Question: I'm attempting to make a custom control that properly draws itself to fill its current size. I was under the assumption that I should use the <URL> property for sizing, but the right and bottom of the client rectangle seem to be getting clipped.
Filling the draw event handler with
'''
Rectangle smaller = new Rectangle(5, 5, ClientRectangle.Width - 10, ClientRectangle.Height - 10);
e.Graphics.DrawRectangle(System.Drawing.Pens.Black, smaller);
e.Graphics.DrawRectangle(System.Drawing.Pens.Red, ClientRectangle);
'''
yields this:

What should I be using to get the drawable area of the control?
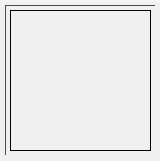
Answer: You can either use:
'''
ControlPaint.DrawBorder(g, this.ClientRectangle, _
Color.Red, ButtonBorderStyle.Solid);
'''
where 'Graphics g = e.Graphics;'.
Or draw it as you did but subtracting 1 from width and height (1 because width and height are inclusive but draw rectangle needs the size exclusive the last pixel - internally it calculates 'x + w/y + h' which then ends up at the position for the pixel after the last, hence we need to subtract one to get the position for the pixel).
'''
rectangle r = this.ClientRectangle;
r.Width -= 1;
r.Height -= 1;
g.DrawRectangle(System.Drawing.Pens.Red, r);
'''
And of course this from within the 'OnPaint' event handler.